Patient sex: F
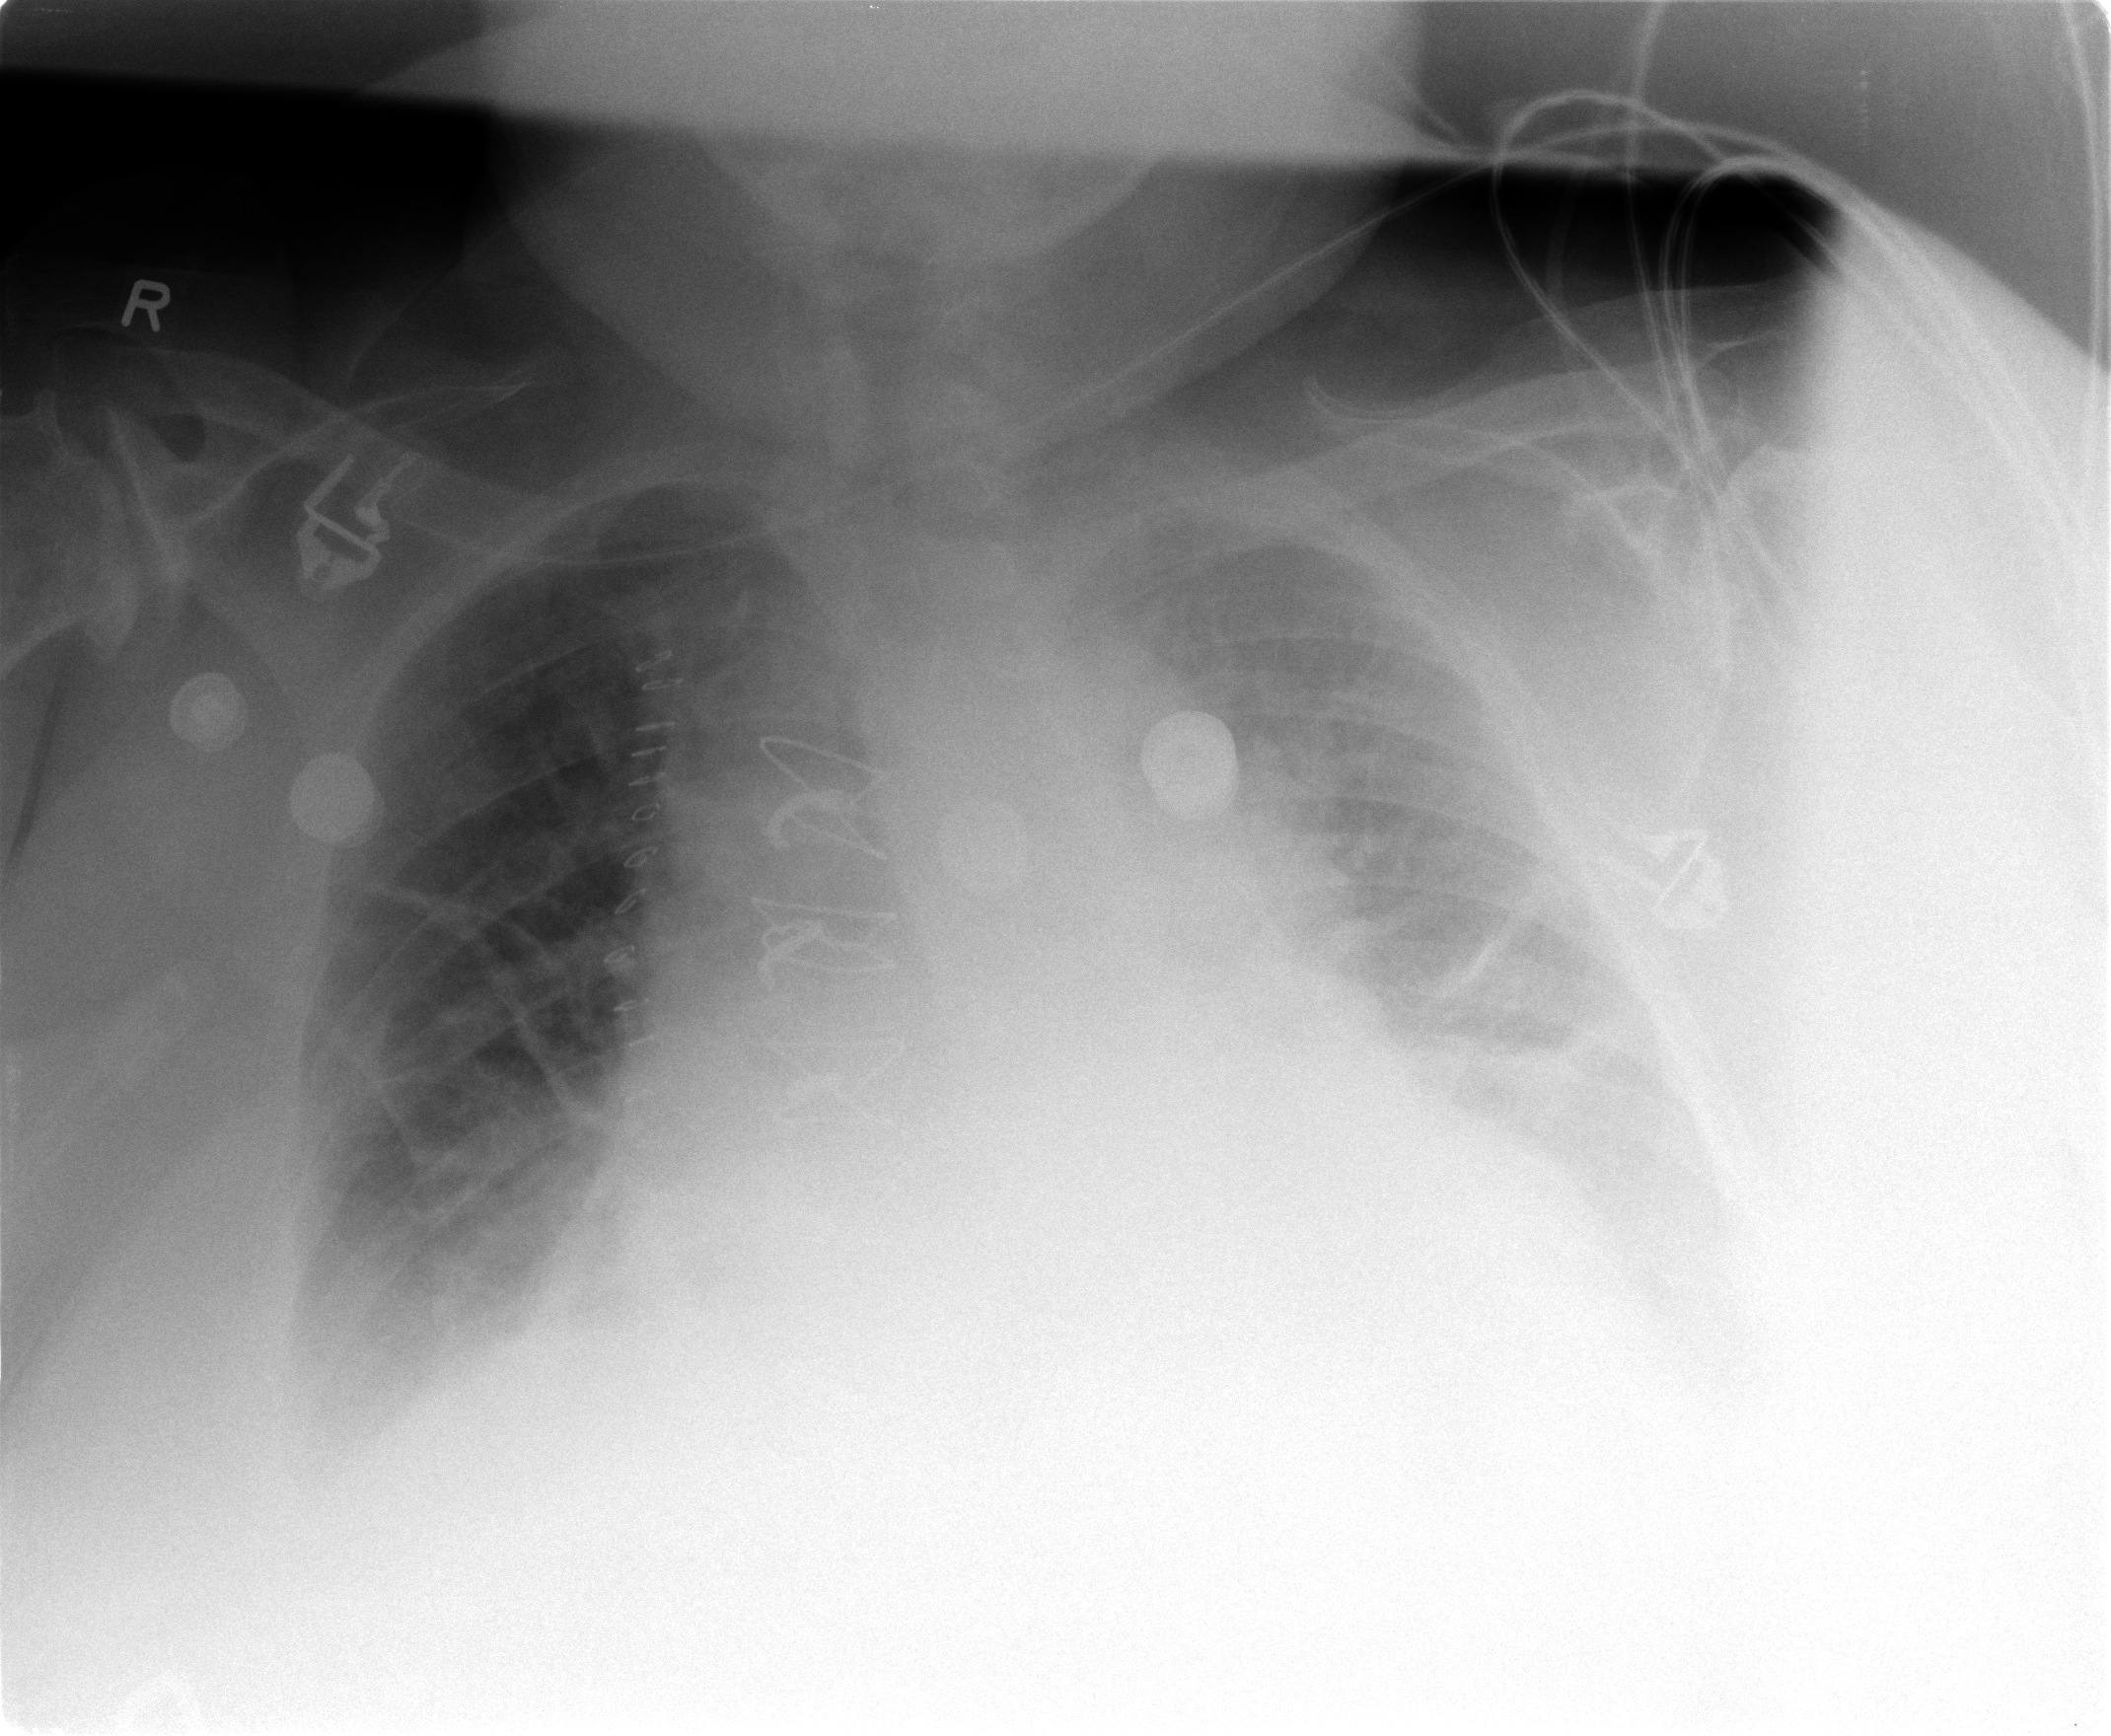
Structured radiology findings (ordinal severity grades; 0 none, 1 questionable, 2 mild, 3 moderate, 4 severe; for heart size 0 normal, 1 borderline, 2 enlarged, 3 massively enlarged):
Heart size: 2
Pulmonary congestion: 3
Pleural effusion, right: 2
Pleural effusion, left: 3
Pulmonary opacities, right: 0
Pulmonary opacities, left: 2
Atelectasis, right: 3
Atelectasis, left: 3